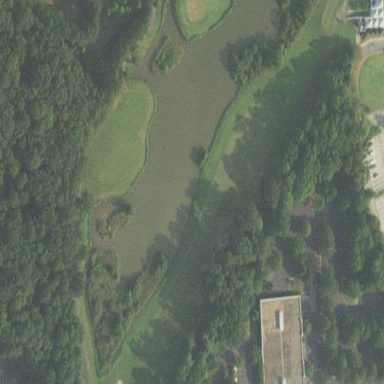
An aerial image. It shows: Area of rough grass used for golf.